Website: crate-barrel
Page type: billing-address
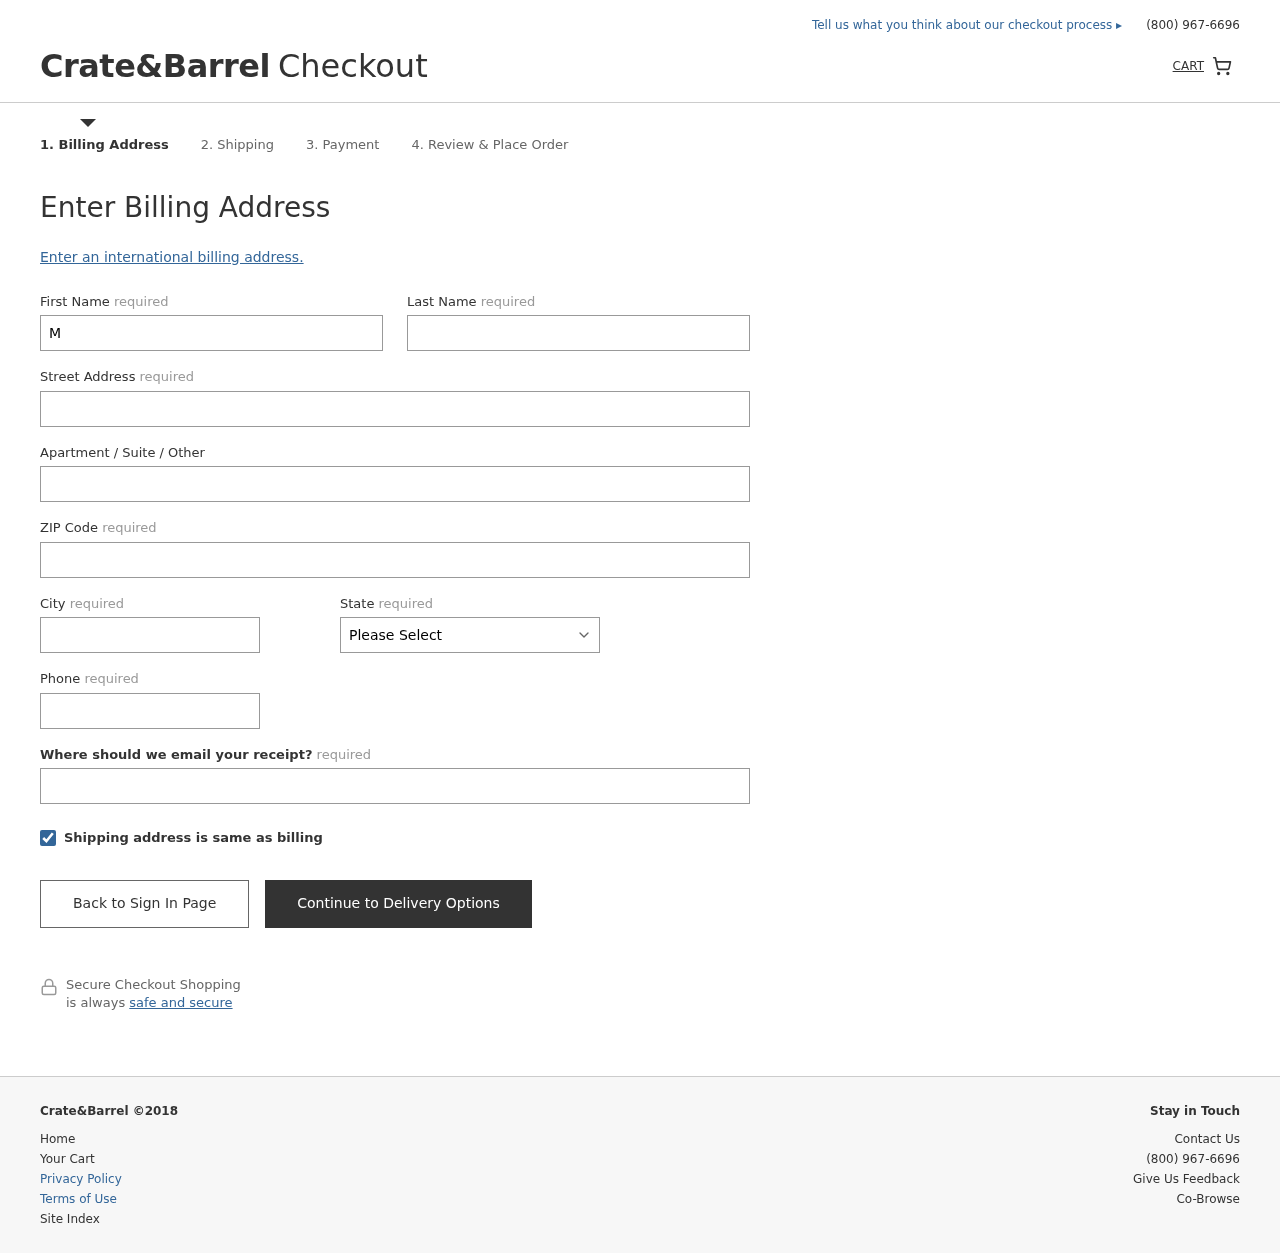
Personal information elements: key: PII_STATE
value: Minnesota
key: PII_FIRSTNAME
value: Micheal
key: PII_LASTNAME
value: Edwards
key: PII_STREET
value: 215 Smith Dale Apt. 832
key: PII_STREET2
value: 764 Cameron Squares Apt. 609
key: PII_POSTCODE
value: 96857
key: PII_CITY
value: Butlermouth
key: PII_PHONE
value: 8903562190
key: PII_EMAIL
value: medwards@hotmail.com